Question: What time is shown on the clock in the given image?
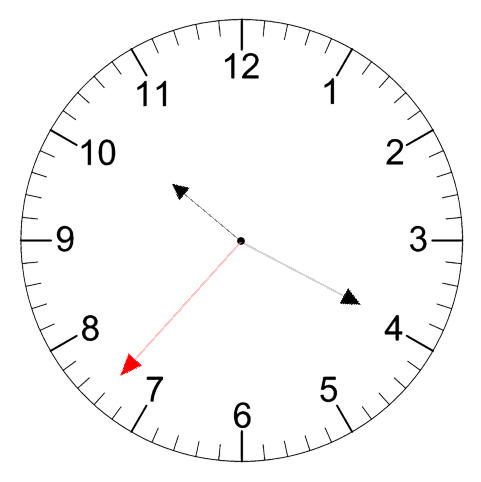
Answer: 10:19:37